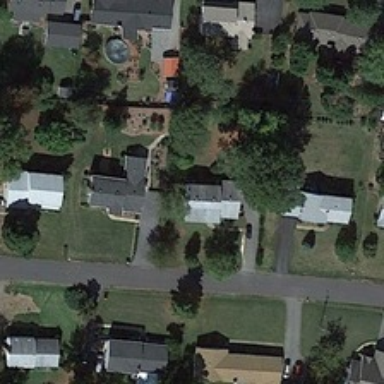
Some buildings and green trees are in two sides of a road .